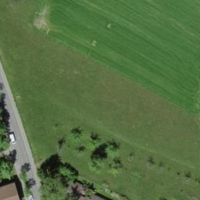
EUNIS habitat code: 52
Species observed at this site:
Lonicera acuminata
Symphoricarpos albus